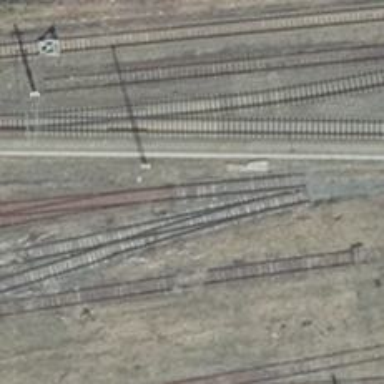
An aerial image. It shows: Railway switch.